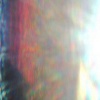
Label: sunburn